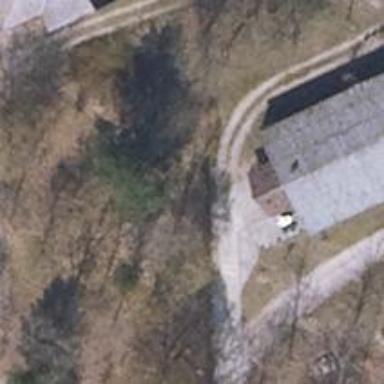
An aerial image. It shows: Driveway leading to service road.